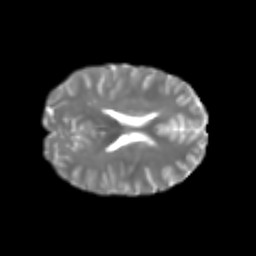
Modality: T2w
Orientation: axial
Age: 28
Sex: male
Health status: healthy